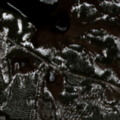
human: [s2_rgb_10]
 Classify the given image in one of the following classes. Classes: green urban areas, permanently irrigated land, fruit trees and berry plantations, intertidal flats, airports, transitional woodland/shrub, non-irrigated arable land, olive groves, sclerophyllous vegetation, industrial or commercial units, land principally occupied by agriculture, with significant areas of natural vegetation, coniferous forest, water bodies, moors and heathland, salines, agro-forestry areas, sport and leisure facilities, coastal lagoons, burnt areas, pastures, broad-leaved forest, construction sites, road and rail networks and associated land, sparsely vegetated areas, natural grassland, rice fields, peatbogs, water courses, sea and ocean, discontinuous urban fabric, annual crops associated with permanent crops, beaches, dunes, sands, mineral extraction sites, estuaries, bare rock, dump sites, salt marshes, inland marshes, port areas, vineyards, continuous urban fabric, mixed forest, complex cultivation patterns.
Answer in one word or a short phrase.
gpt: coniferous forest, mixed forest, transitional woodland/shrub, peatbogs, water bodies